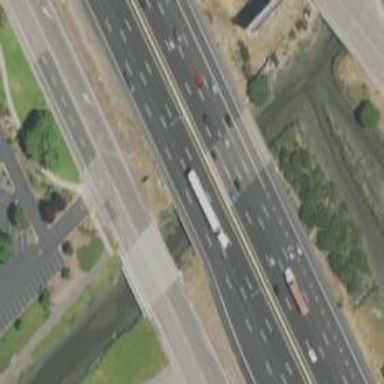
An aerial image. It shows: Motorway bridge.